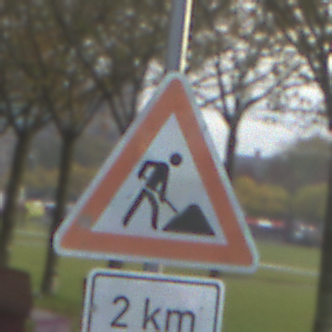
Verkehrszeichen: Arbeitsstelle
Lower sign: Entfernungsangaben2
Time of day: MorningAfternoon
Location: Outdoor (Suburban)
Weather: PartlyCloudy
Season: NotSpecified
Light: Natural